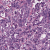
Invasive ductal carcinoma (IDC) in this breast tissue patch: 1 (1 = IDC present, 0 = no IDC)